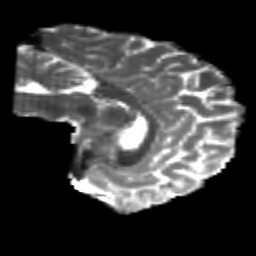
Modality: T2w
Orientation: sagittal
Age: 20
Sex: male
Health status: healthy
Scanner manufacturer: philips
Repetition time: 7.385 s
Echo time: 0.08599 s